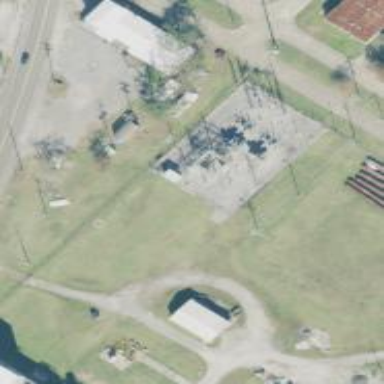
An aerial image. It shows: Switch used for power control.